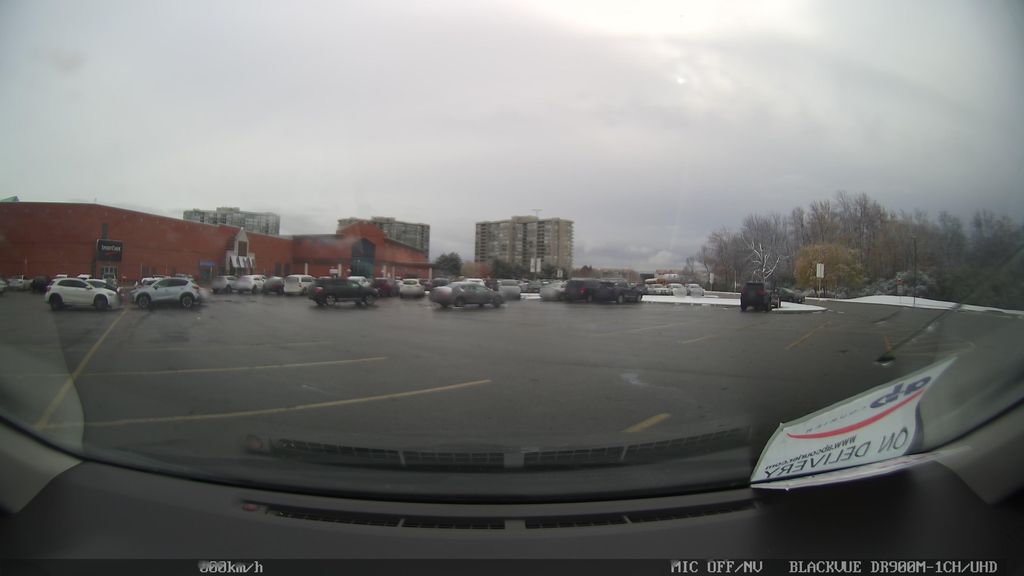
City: toronto